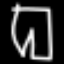
Label: pants